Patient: sex M, age 70
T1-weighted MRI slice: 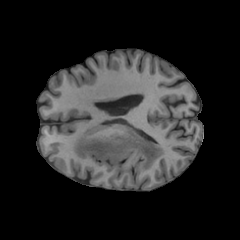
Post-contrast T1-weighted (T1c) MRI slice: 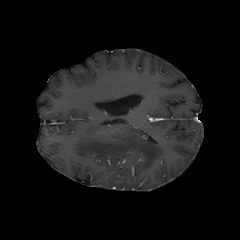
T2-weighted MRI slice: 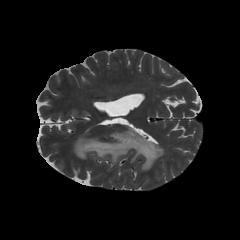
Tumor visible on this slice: yes
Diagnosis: Glioblastoma, IDH-wildtype
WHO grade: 4